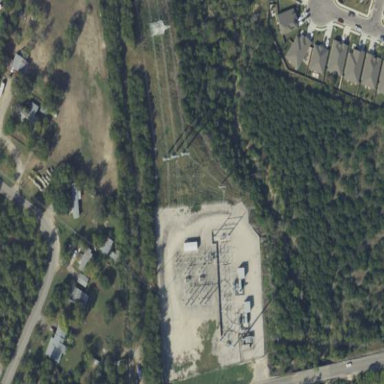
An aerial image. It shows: Outdoor power substation surrounded by fence. The substation is specifically for distribution purposes.